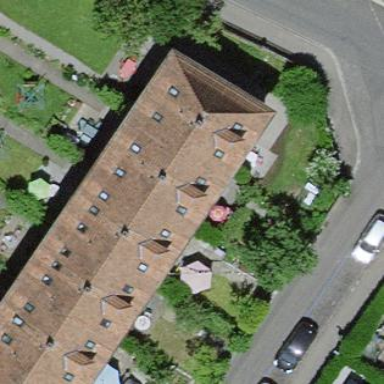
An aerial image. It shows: Residential building with gabled roof made of maroon roof tiles. The roof is oriented across the building.